Question:
i i am relative new to c# and is trying to draw a curved line in c#. I would like to ask that is there any possible way to create an X and Y axis in order to show the coordinates of each point of the curved line.
Please do help me on this matter as i am stuck on how to execute it.
'''
protected override void OnPaint(PaintEventArgs e)
{
float a = 1, b = 5, c = 1;
double x1, x2, x3,x4,x5,x6, y1, y2, y3,y4,y5, delta;
delta = (b * b) - (4 * a * c);
x1=0;
y1 = a * (x1 * x1) + (b * (x1)) + c;
x2 = 3;
y2 = a * (x2 * x2) + (b * (x2)) + c;
x3 = - 3;
y3 = a * (x3 * x3) + (b * (x3)) + c;
x4 = 5;
y4 = a * (x4 * x4) + (b * (x4)) + c;
x5 = -10;
y5 = a * (x5 * x5) + (b * (x5)) + c;
int cx1 = Convert.ToInt32(x1);
int cx2 = Convert.ToInt32(x2);
int cx3 = Convert.ToInt32(x3);
int cy1 = Convert.ToInt32(y1);
int cy2 = Convert.ToInt32(y2);
int cy3 = Convert.ToInt32(y3);
int cx4 = Convert.ToInt32(x4);
int cy4 = Convert.ToInt32(y4);
int cx5 = Convert.ToInt32(x5);
int cy5 = Convert.ToInt32(y5);
Graphics g = e.Graphics;
int deltaX = 100;
int deltaY = 100;
g.TranslateTransform(deltaX, deltaY);
float factor = 2.5f;
Matrix m = new Matrix();
m.Scale(factor, factor);
g.MultiplyTransform(m);
Pen aPen = new Pen(Color.Blue, 1);
Point point1 = new Point(cx1, cy1);
Point point2 = new Point(cx2, cy2);
Point point3 = new Point(cx3, cy3);
Point point4 = new Point(cx4, cy4);
Point point5 = new Point(cx5, cy5);
Point[] Points = { point5, point3, point1,point2,point4 };
g.DrawCurve(aPen, Points);
'''
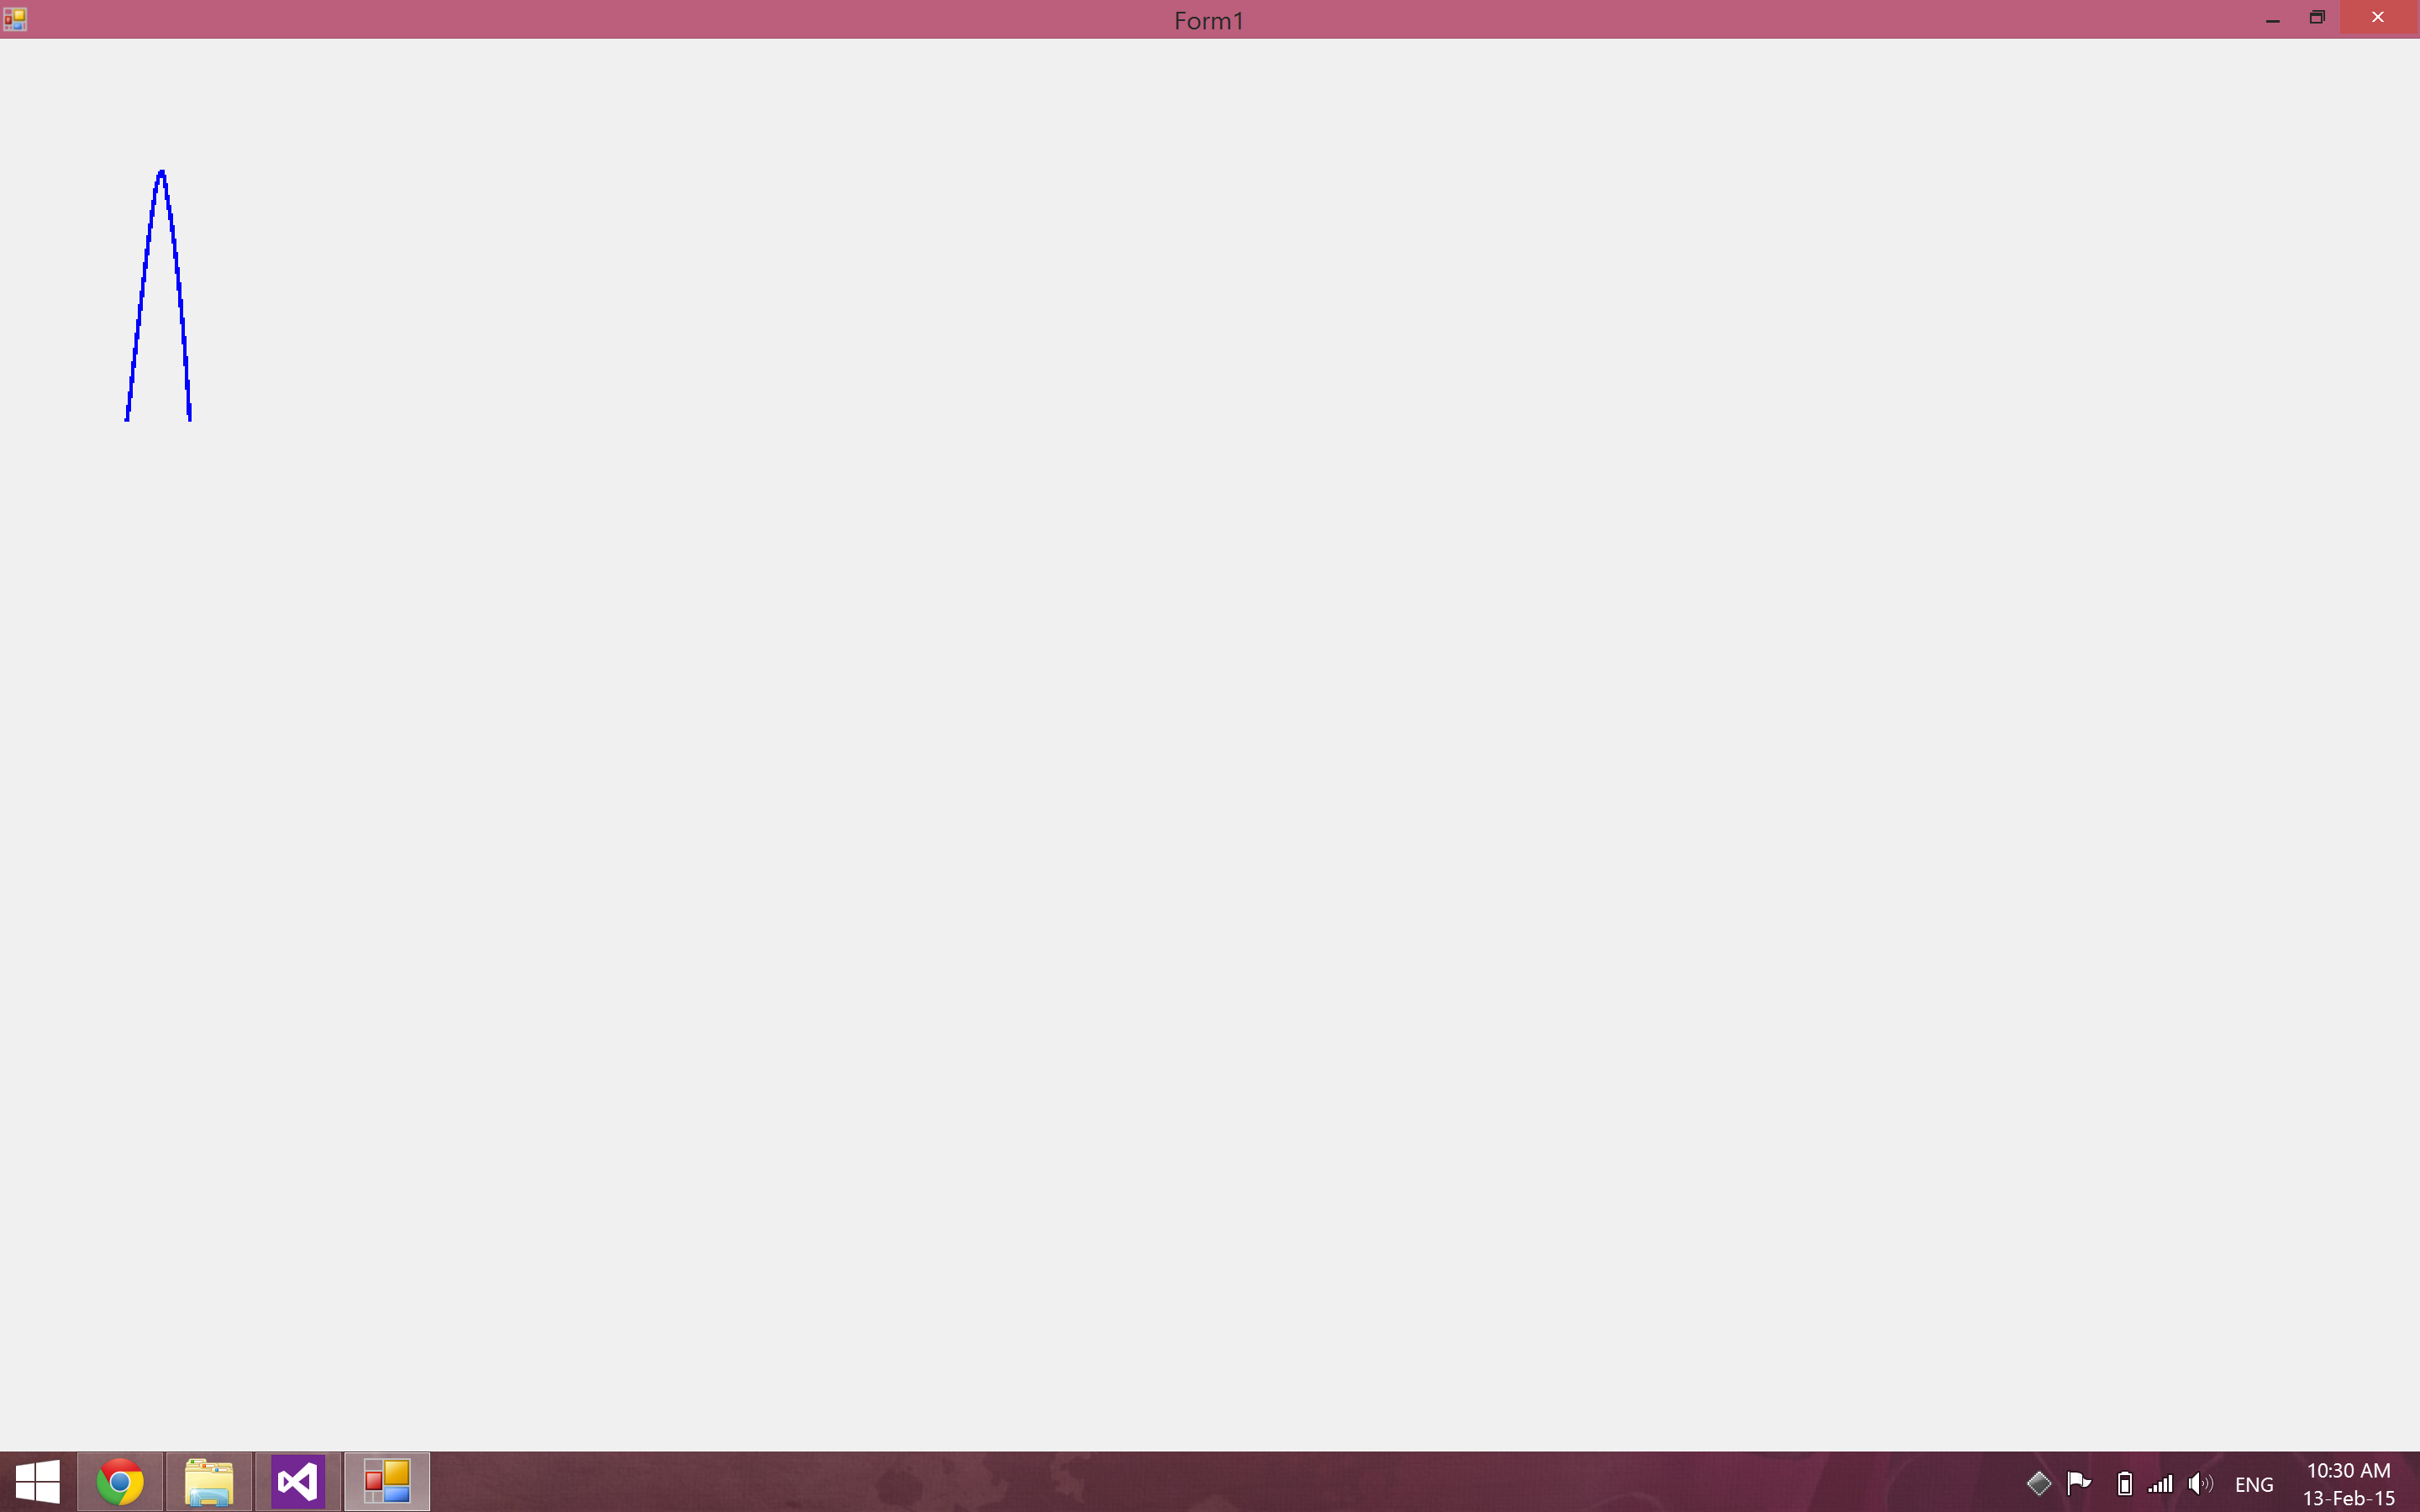
Answer: Maybe I misunderstand you, but it sounds like you want to make your GDI+ graphics scale with the window size (i.e. you want to scale the X and Y axis with the size of the window), right?
This is pretty simple, you just have to decide how big of a space you want to present in the window -- i.e. if you want to make the axis go from 0,0 on the top left, to 512x512 on the bottom right, then you would just need to scale the X axis by a factor of 512/width, and the Y axis by a factor of 512/height.
So you would do that by performing a <URL>
Then you will need to force an <URL>.
Another thing worth considering is turning on the form's <URL> property, the redraw will be much smoother.
So, let's assume you want to work in a virtual space of 512x512 "pixels" where 0 ,0 is always the top left, and 512,512 is the bottom right. You could add this code to the top of your OnPaint event handler:
'''
float scaleX = 512f / ((float)this.ClientSize.Width);
float scaleY = 512f / ((float)this.ClientSize.Height);
e.Graphics.ScaleTransform(scaleX, scaleY);
'''
Then add a handler for the Form's <URL> event and add something like this:
'''
this.Invalidate(true);
'''
That should do the trick.